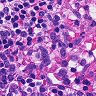
Metastatic tissue present: no